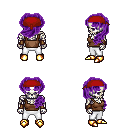
a pixel art fantasy rpg character, male body template, skeleton, brown pirate shirt, white pants, purple princess hairstyle, red bandana, cloth bracers, gold boots, four views (front, back, left, right), 2x2 character sprite sheet, small pixel art, hard edges, no anti-aliasing